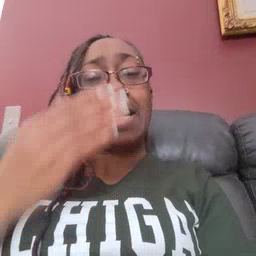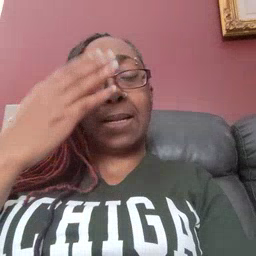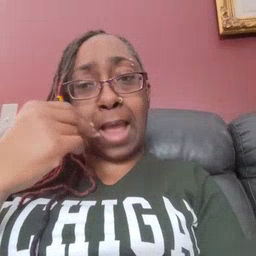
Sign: nap